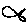
Label: fish